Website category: university
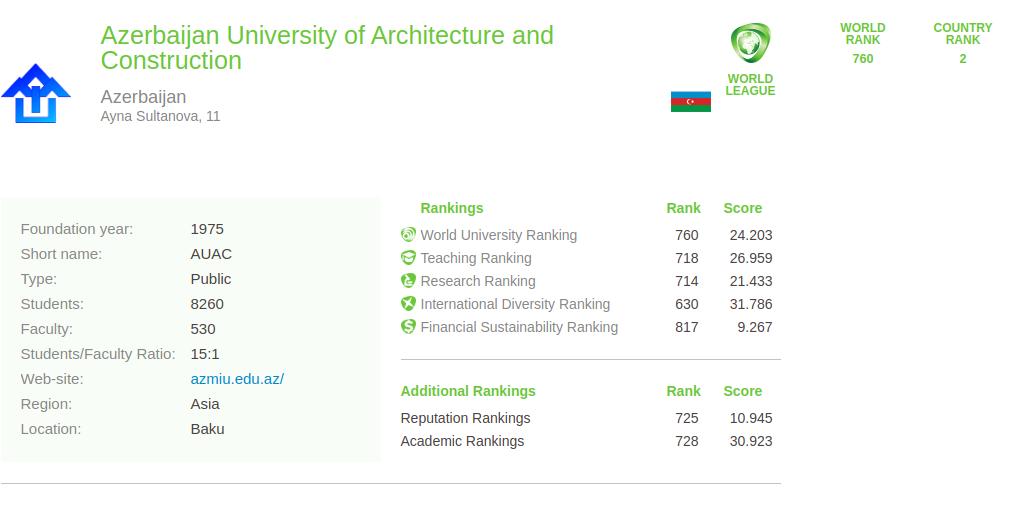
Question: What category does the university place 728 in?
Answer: Academic Rankings

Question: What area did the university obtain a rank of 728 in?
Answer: Academic Rankings

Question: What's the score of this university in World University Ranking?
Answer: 24.203

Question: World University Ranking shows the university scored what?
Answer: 24.203

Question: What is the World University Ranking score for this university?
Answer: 24.203

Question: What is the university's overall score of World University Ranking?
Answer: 24.203

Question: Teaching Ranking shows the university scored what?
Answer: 26.959

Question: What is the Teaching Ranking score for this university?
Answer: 26.959

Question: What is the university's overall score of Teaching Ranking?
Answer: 26.959

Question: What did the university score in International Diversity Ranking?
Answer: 31.786

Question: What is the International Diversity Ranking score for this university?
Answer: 31.786

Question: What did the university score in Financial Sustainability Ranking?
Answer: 9.267

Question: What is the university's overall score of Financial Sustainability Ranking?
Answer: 9.267

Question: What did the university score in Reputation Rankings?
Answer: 10.945

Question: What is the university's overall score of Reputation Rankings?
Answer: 10.945

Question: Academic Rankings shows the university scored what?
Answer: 30.923

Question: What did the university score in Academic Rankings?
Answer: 30.923

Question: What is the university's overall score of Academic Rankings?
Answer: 30.923

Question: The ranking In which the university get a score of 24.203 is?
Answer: World University Ranking

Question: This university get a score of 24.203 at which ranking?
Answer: World University Ranking

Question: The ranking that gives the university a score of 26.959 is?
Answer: Teaching Ranking

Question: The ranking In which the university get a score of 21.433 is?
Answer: Research Ranking

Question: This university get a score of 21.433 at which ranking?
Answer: Research Ranking

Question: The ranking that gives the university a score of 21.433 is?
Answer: Research Ranking

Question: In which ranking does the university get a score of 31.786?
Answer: International Diversity Ranking

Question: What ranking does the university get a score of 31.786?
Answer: International Diversity Ranking

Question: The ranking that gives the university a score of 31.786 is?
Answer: International Diversity Ranking

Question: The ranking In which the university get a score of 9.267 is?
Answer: Financial Sustainability Ranking

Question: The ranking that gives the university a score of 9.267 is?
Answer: Financial Sustainability Ranking

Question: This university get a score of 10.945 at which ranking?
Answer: Reputation Rankings

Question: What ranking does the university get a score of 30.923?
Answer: Academic Rankings

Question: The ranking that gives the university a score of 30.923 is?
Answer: Academic Rankings